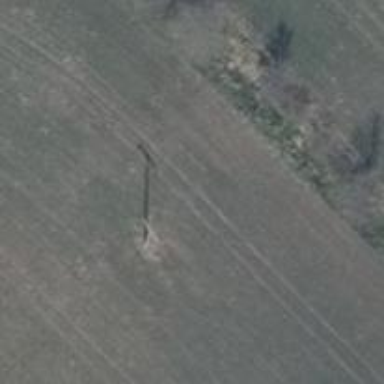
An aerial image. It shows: Minor power line.